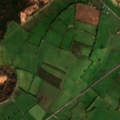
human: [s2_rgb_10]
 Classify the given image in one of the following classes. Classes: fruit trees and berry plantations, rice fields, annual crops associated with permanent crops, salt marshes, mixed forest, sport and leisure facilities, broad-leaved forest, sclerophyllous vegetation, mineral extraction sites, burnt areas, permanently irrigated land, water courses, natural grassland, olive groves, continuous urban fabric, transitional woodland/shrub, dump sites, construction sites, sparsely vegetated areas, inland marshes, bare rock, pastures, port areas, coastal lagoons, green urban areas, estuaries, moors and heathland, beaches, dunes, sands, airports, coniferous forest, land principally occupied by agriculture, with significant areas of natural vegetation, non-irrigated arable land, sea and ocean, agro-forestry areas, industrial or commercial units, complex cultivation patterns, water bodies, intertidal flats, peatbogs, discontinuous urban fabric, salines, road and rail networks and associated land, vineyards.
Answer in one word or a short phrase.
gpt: pastures, land principally occupied by agriculture, with significant areas of natural vegetation